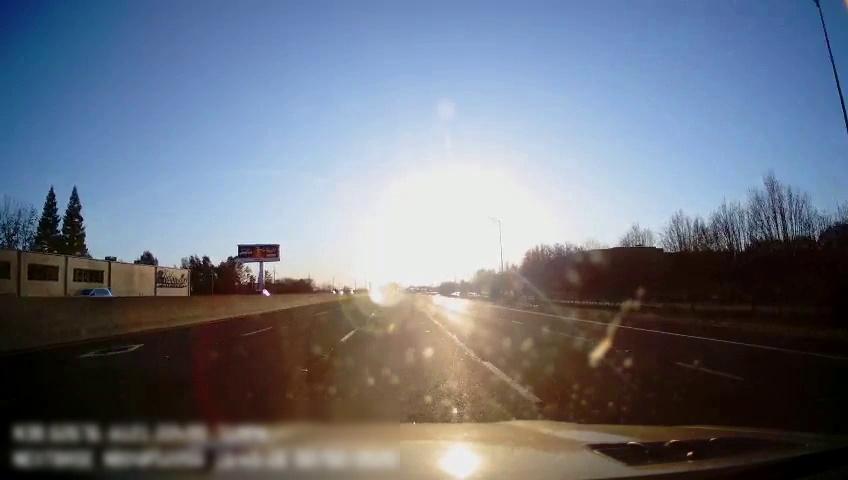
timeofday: Day
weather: Sunny
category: Drivable Space
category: Vehicles | SUV
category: Vehicles | SUV
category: Lanes | Alternate Lane
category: Lanes | Alternate Lane
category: Lanes | Current Lane
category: Lanes | Current Lane
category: Lanes | Alternate Lane
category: Lanes | Alternate Lane